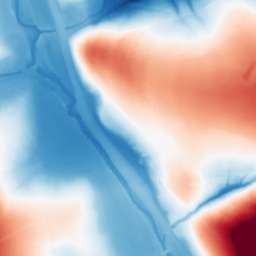
Category: morphological
Decomposition family: morphological
Decomposition parameters: operation: average
size: 100
Upsampling method: quadratic
Upsampling parameters: scale: 8
Upsampling scale: 8